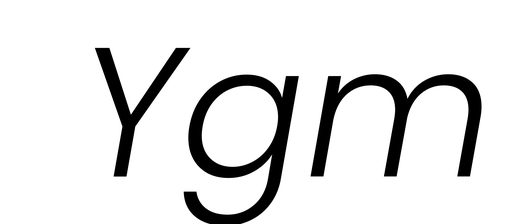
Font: Poppins-LightItalic